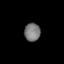
Tissue: lung
Cell type: Epithelial cells
Senescence score: 0.2309
Nuclear area (px): 279
Mean DAPI intensity: 121.735